Question: I have x=rand(1000,6); y=rand(1000,6); D(:,1:2:12)=x; D(:,2:2:12)=y;
I would like to plot a grouped 'boxplot' where x(:,i) and y(:,i) are grouped boxplots (or factor pairs). But can't seem to work out how to specify the groupings.
Thus:
'''
figure('color',[1,1,1]);
boxplot(D,'factorgap',10,'color','rk')
axis([0 25 -1 5])
set(gca,'xtick',1.8:4.3:50)
set(gca,'ytick',0:10)
set(gca,'xticklabel',{'Direct care','Housekeeping','Mealtimes','Medication','Miscellaneous','Personal care'})
ylabel('Normalised Y');
legend(findobj(gca,'Tag','Box'),'HBN04-01 multibed','YAB single ')
'''

But it looks a bit untidy, how do I get the gaps between pairs of boxplots larger?
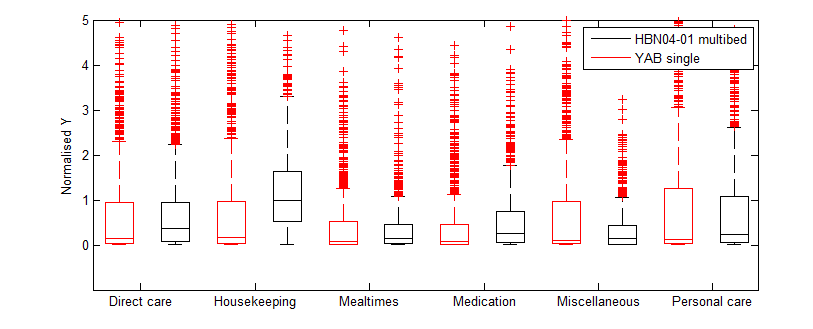
Answer: You need a double grouping variable:
'''
boxplot(D, {reshape(repmat('A':'F',2,1),12,1) repmat((1:2)',6,1)} ,'factorgap',10,'color','rk')
'''
Centering the labels is quite impractical and nightmerish.